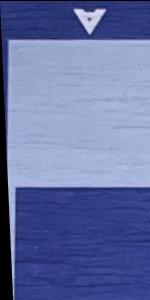
Label: Empty